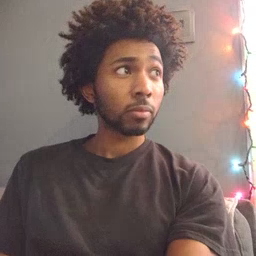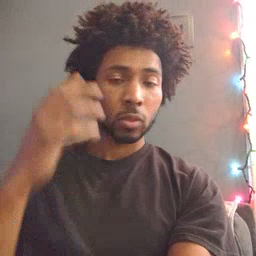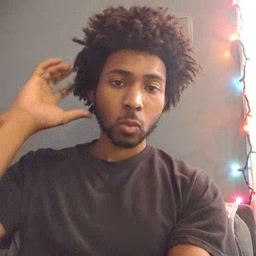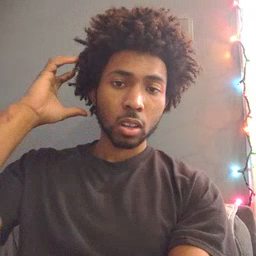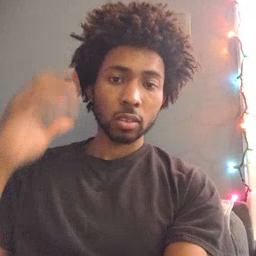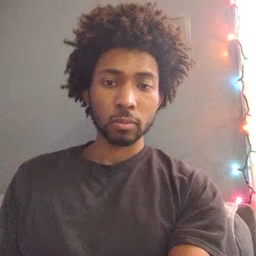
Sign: radio